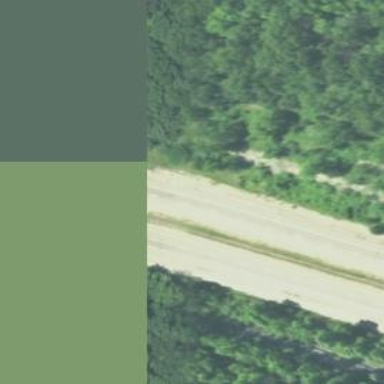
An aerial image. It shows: This image shows trunk highway that functions as expressway.